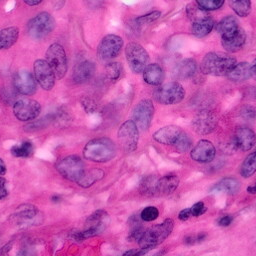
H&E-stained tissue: Pancreatic